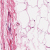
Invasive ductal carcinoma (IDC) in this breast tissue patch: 0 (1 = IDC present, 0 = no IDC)